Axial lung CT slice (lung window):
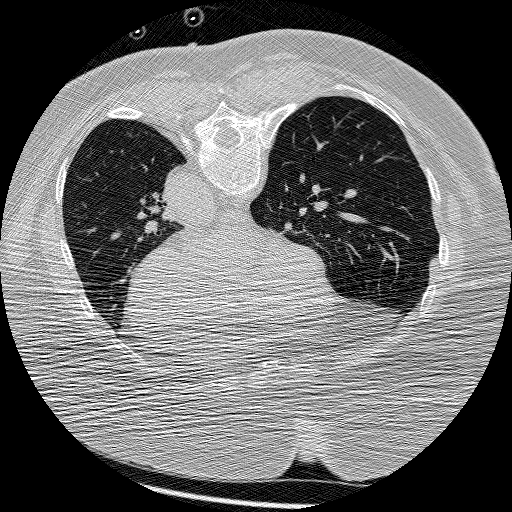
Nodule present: no